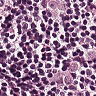
Metastatic tissue present: yes